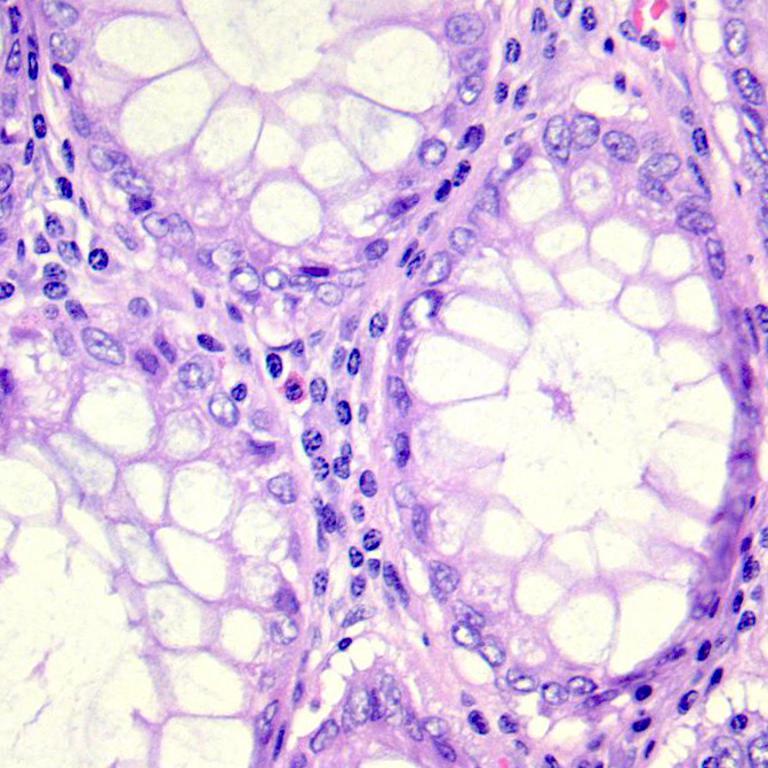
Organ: colon
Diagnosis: benign